Question: I'm using IIS Express 8 on Windows 7, building an MVC 4 application withVS 2012. I've just switched to a new PC, and there's a strange problem with the IIS System Tray menu on the new PC.

Launching the debugger is quick and the IIS Express icon appears quickly, and if I request the URL from a browser it's quick, but if I click on the menu item shown above, it takes about 60 seconds before the HTTP request is sent.
Why would this take so long?
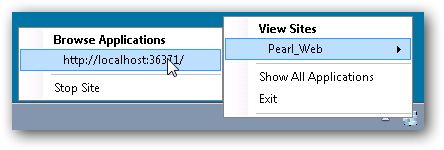
Answer: IIS Express sys-tray just do Process.Start with URL and that in turn launches the default browser. May be launching the first instance of default browser takes that time. Try starting the browser first and then click link on the sys-tray menu, hopefully it would be fast.